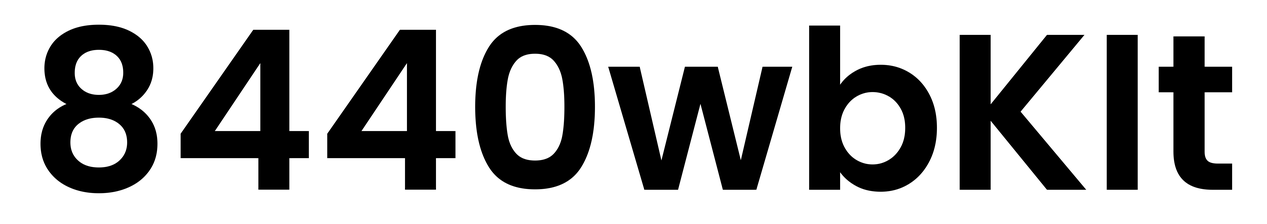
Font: Poppins-SemiBold